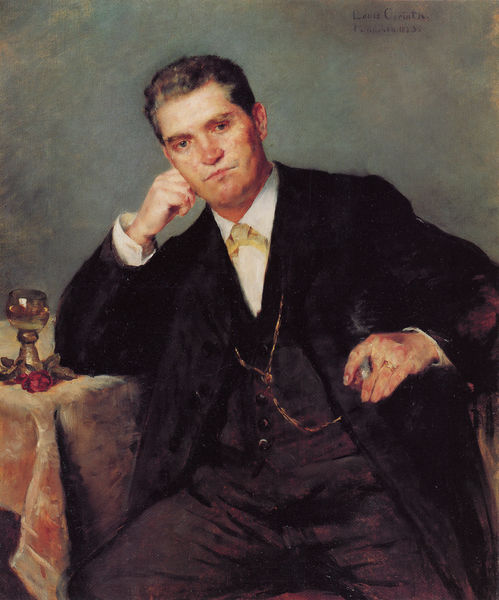
Titel: Porträt des Vaters Franz Heinrich Corinth mit Weinglas
Künstler: Lovis Corinth
Standort: München
Institution: Städtische Galerie im Lenbachhaus
Schlagwörter: gemälde, hand, mann, wasser, sitzen, blume, braun, finger, glas, grau, haar, mund, nase, ohr, schwarz, stuhl, stützen, tisch, weiss, blick, blüte, rose, rot, tuch, malerei, anzug, hemd, hose, jacke, wand, arm, augen, inkarnat, kragen, bildnis, herr, hände, portrait, porträt, signatur, tischdecke, tischtuch, rauch, haare, interieur, kelch, mantel, realismus, sitzend, decke, asudruck, augenbrauen, liebe, datierung, kette, signiert, sigantur, ausdruck, essen, wein, krawatte, rauchen, zigarre, ernst, mimik, nachdenklich, ellenbogen, aufstützen, knöpfe, fliege, revers, selbstporträt, weste, ring, becher, corinth, lovis corinth, weinglas, portait, faust, wei0, römer, uhrenkette, uhrkette, kravatte, frontalansicht, zigarette, raucher, aufgestützt, lovis, trinker, taschenuhr, humpen, breitbeinig, sacko, stirne, sako, industrieller, weinpokal, tsichtuch, viel wein, zigarrenraucher, constantin, kand, aufgestützter ellenbogen, stützgestus, rauchender mann, wen